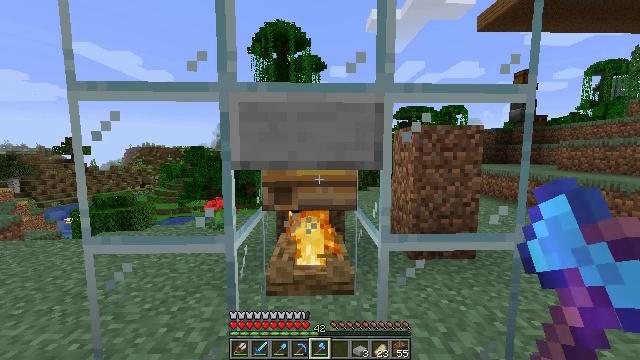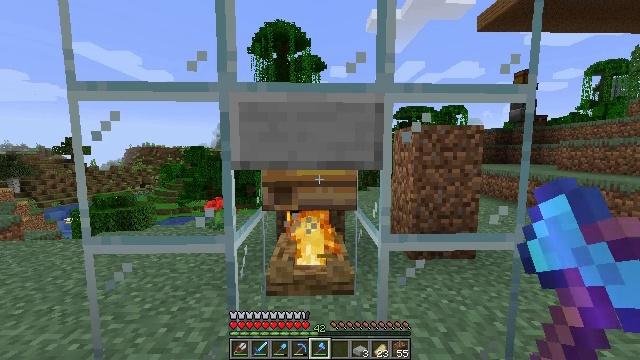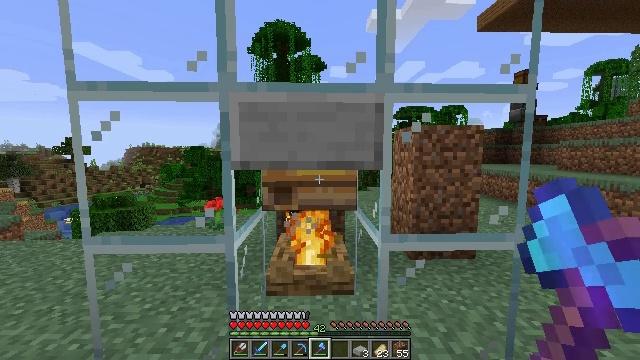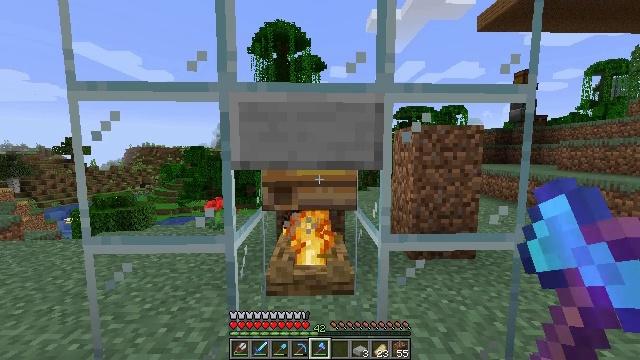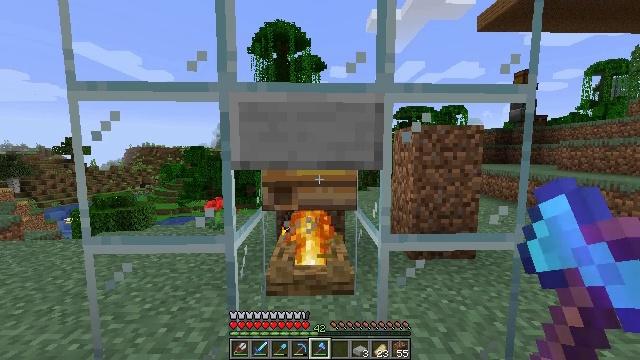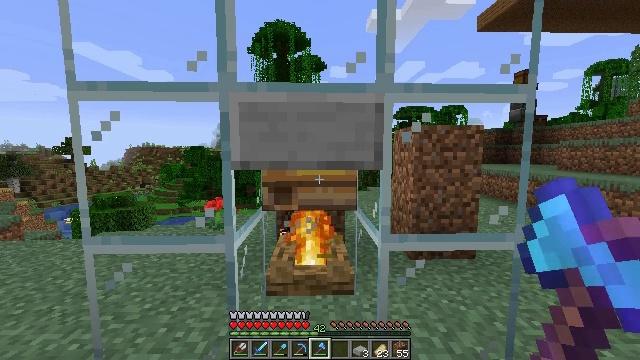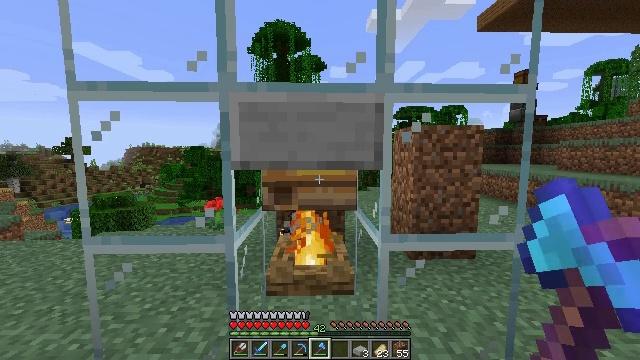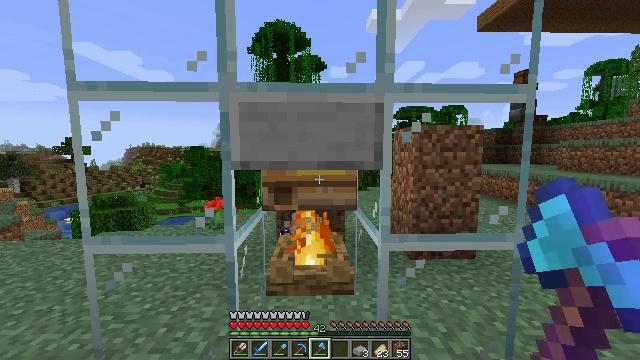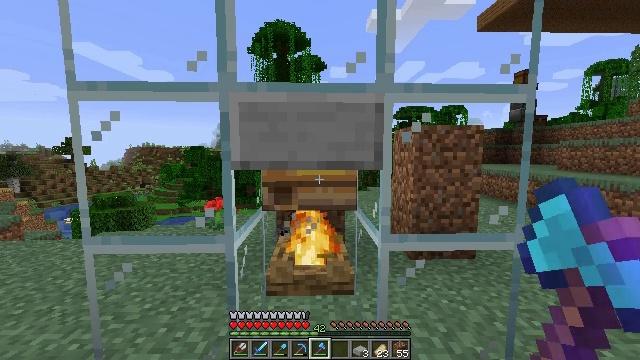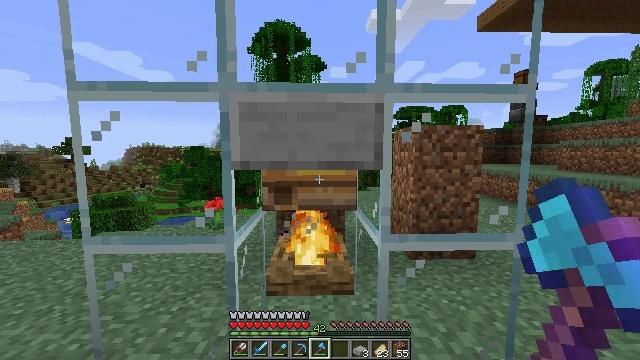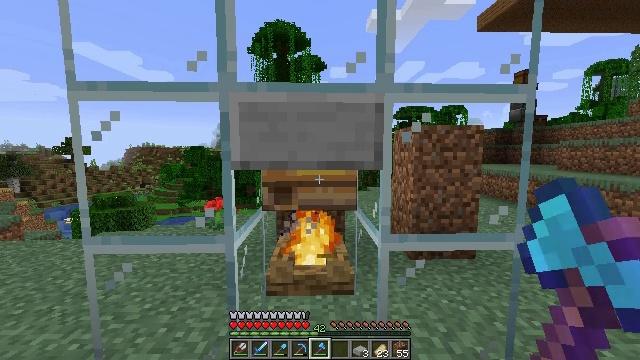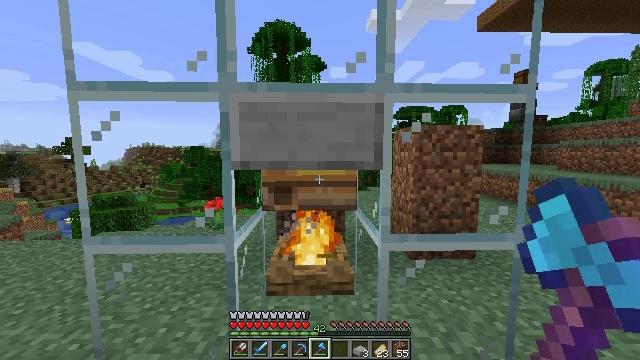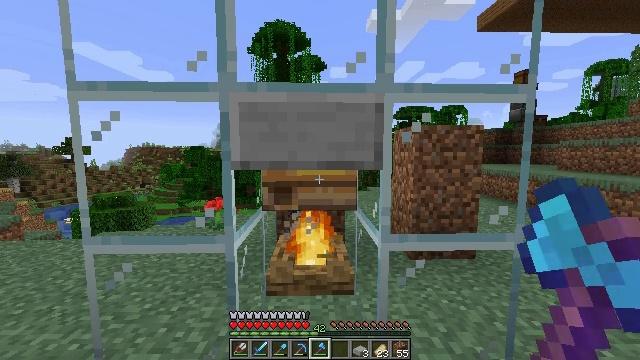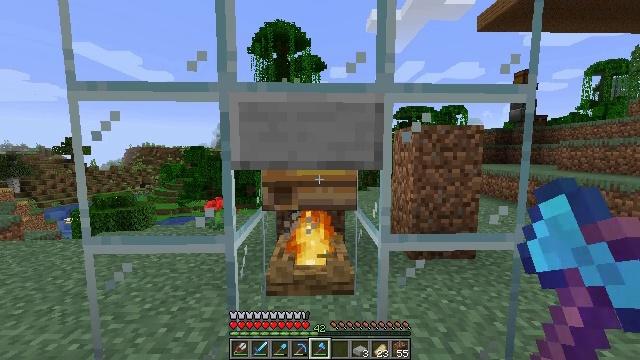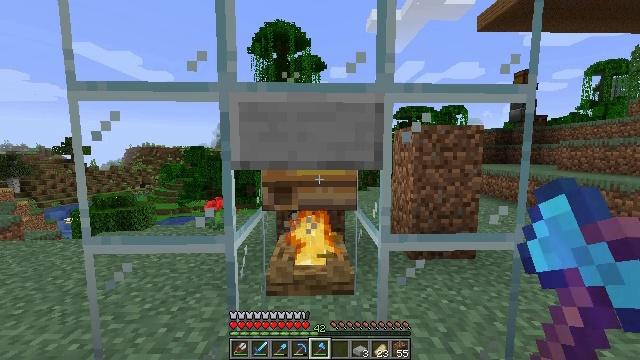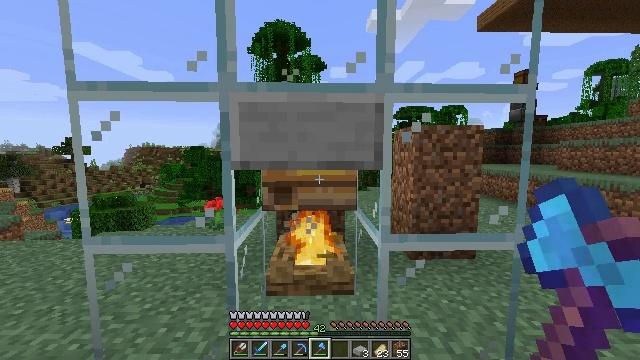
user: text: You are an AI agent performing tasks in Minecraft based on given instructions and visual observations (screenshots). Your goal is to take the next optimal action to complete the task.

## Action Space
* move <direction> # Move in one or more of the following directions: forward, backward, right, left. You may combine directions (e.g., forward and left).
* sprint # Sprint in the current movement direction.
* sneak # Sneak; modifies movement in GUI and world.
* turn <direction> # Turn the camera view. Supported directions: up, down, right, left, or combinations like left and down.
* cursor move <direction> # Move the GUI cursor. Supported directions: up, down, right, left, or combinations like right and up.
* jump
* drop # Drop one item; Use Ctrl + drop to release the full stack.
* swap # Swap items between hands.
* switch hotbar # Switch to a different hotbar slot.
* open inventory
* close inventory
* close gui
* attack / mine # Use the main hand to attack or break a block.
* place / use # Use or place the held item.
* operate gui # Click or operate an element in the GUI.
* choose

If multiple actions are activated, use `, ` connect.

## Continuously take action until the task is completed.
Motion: motion action
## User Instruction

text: Destroy the bee nest.
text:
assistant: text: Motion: no_op
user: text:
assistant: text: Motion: no_op
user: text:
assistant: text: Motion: no_op
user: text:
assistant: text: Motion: no_op
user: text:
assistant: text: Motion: no_op
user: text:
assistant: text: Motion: no_op
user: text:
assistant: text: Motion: no_op
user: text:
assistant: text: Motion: no_op
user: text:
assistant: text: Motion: no_op
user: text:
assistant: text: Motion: no_op
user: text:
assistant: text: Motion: no_op
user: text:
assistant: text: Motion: no_op
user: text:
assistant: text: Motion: no_op
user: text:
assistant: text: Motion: no_op
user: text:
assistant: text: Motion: no_op
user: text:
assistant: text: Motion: no_op
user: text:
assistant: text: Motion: no_op
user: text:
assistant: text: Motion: no_op
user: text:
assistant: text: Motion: no_op
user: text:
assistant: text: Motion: no_op
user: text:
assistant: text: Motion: no_op
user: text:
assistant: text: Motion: no_op
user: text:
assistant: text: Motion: no_op
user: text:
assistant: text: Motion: no_op
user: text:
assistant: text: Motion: no_op
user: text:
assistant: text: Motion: no_op
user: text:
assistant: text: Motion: no_op
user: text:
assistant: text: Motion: attack / mine
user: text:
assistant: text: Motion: attack / mine
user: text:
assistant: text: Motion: attack / mine